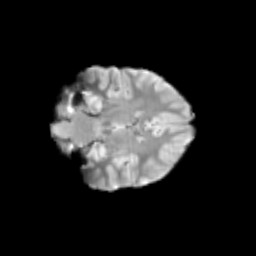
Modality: T2w
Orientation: coronal
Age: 11
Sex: female
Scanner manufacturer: siemens
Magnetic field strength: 3 T
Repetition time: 3.8 s
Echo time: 0.07 s